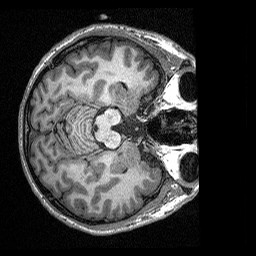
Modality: T1map
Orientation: axial